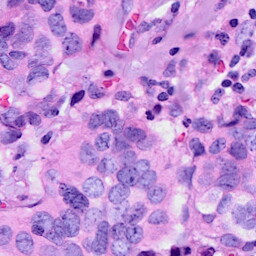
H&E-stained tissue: Breast